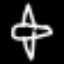
Label: airplane